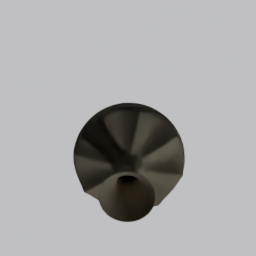
Label: decoration